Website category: book
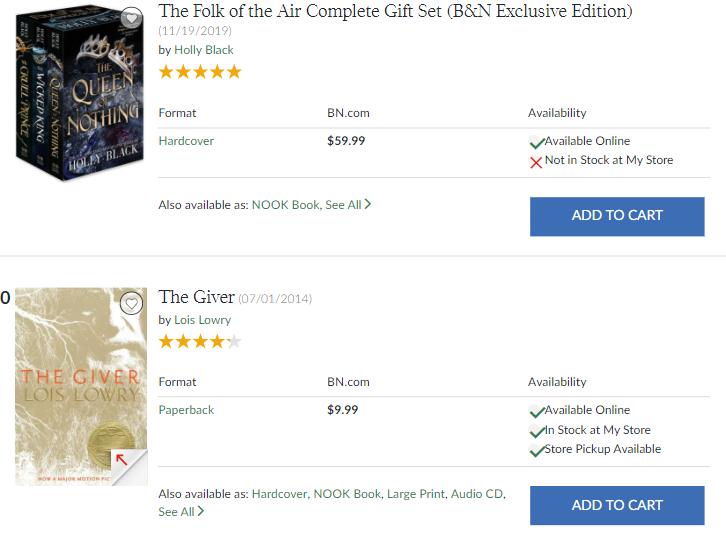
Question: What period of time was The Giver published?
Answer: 07/01/2014

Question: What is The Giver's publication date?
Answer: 07/01/2014

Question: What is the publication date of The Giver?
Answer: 07/01/2014

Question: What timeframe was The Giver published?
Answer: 07/01/2014

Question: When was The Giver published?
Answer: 07/01/2014

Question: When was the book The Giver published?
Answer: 07/01/2014

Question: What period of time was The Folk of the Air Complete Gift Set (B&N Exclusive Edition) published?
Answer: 11/19/2019

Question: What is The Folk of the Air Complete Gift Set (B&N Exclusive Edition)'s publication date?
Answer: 11/19/2019

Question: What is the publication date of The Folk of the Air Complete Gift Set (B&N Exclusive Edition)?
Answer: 11/19/2019

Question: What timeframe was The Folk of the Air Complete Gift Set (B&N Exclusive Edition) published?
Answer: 11/19/2019

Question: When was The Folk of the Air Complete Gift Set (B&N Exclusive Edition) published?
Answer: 11/19/2019

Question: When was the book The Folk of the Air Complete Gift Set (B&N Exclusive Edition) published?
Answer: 11/19/2019

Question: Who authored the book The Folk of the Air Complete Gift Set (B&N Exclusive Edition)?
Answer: Holly Black

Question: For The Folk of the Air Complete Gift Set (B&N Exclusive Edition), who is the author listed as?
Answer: Holly Black

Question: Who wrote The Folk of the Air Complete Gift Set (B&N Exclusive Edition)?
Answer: Holly Black

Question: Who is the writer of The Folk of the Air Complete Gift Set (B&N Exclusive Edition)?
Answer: Holly Black

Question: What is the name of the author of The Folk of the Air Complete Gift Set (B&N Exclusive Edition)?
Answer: Holly Black

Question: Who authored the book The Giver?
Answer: Lois Lowry

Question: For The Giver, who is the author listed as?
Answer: Lois Lowry

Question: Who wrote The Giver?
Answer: Lois Lowry

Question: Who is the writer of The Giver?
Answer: Lois Lowry

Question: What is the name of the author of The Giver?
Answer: Lois Lowry

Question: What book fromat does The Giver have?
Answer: Paperback

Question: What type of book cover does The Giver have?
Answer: Paperback

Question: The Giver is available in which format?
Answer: Paperback

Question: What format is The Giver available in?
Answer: Paperback

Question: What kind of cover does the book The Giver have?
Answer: Paperback

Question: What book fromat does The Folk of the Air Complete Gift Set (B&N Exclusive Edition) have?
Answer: Hardcover

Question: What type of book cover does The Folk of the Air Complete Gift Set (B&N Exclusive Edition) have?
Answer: Hardcover

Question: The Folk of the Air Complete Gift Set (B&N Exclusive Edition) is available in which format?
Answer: Hardcover

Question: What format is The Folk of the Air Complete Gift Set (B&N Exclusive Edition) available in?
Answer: Hardcover

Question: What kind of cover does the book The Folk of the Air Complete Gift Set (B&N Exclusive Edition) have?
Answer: Hardcover

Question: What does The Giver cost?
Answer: $9.99

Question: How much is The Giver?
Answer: $9.99

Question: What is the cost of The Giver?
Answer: $9.99

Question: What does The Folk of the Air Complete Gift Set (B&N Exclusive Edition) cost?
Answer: $59.99

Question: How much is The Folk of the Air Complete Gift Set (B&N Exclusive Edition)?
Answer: $59.99

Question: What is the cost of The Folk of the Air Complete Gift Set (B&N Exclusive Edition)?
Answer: $59.99

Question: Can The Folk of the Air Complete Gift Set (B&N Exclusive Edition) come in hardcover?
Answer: no

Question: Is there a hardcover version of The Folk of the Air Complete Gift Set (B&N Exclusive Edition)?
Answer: no

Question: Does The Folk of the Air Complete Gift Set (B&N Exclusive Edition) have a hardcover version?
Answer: no

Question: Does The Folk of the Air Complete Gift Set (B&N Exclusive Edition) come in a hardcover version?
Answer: no

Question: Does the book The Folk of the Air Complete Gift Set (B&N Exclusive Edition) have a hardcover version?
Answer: no

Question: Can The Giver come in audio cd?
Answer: yes

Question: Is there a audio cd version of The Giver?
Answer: yes

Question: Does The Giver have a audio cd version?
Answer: yes

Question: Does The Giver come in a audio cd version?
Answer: yes

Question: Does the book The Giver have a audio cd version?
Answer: yes

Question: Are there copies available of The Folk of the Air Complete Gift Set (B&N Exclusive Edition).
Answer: yes

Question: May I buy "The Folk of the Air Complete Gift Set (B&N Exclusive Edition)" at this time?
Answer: yes

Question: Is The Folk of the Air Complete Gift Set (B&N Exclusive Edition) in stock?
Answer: yes

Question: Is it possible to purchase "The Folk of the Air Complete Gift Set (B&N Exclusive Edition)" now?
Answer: yes

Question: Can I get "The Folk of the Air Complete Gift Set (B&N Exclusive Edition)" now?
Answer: yes

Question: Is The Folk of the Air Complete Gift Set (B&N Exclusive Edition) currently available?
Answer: yes

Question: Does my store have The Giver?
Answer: yes

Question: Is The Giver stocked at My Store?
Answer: yes

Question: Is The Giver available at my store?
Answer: yes

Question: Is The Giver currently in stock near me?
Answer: yes

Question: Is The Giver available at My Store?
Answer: yes

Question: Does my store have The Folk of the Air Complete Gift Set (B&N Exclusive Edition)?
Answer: no

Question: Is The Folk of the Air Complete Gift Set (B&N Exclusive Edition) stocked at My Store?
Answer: no

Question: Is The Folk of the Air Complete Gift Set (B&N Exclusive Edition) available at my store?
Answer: no

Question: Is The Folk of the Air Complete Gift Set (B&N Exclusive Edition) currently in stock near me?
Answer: no

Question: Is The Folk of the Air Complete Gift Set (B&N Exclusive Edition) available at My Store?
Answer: no